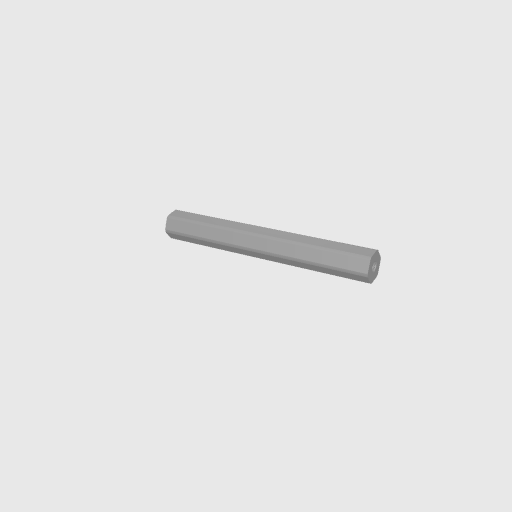
Part: Shaft12ROD88